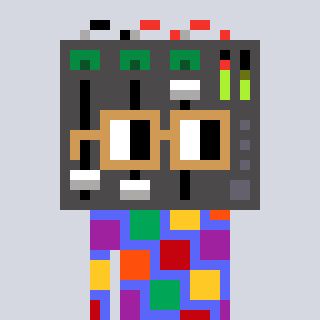
a pixel art character with square brown glasses, a mixer-shaped head and a purple-colored body on a cool background